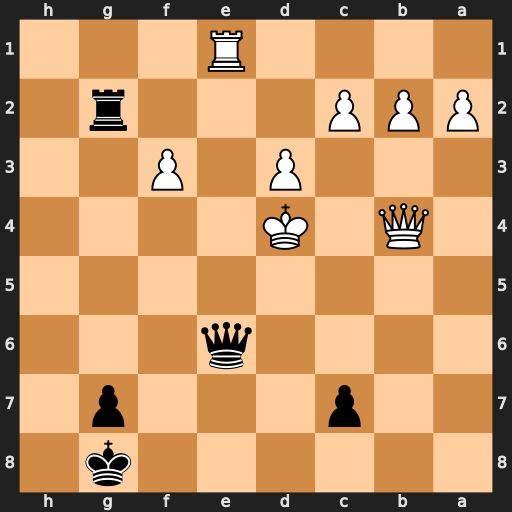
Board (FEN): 6k1/2p3p1/4q3/8/1Q1K4/3P1P2/PPP3r1/4R3
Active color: b
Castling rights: -
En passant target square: -
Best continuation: c5+ Kxc5 Rg5+ Kd4 Rd5+